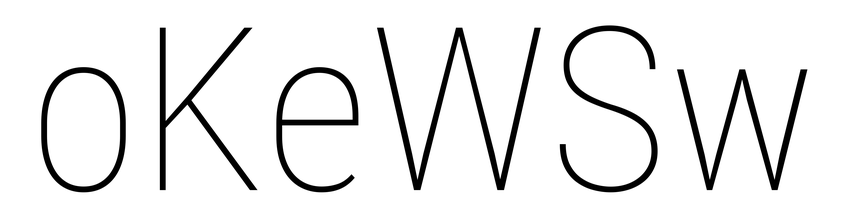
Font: Roboto_Condensed_Thin